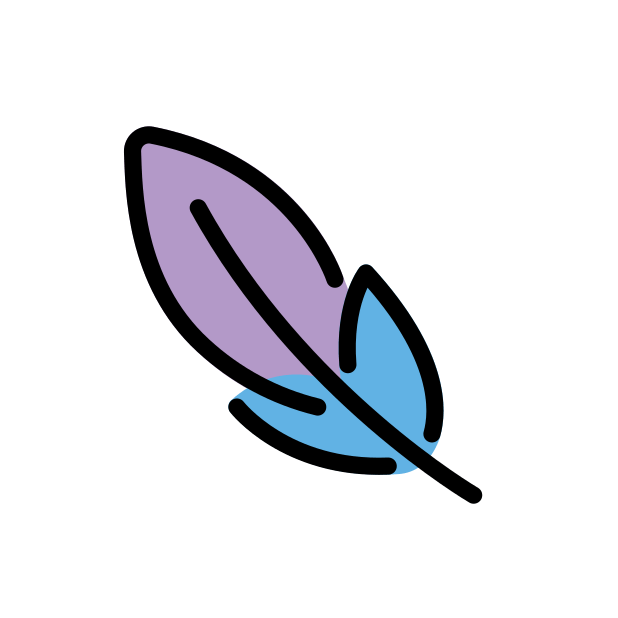
feather